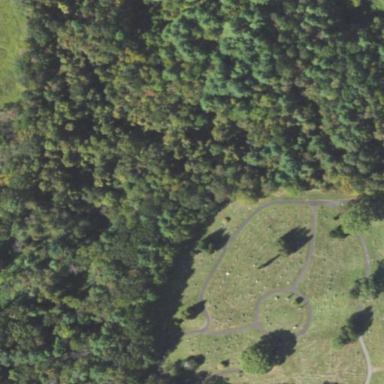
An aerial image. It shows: Cemetery.